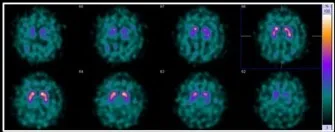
Neuroimaging findings in the reported case. (C) HMPAO SPECT shows bilateral but asymmetric hypoperfusion (more on the left side) on frontotemporal lobes.
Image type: radiology (spect)